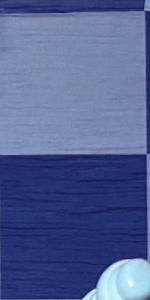
Label: Empty